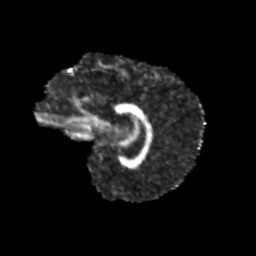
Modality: FA
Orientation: sagittal
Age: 11
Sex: female
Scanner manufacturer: siemens
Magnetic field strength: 3 T
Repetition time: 3.8 s
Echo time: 0.07 s